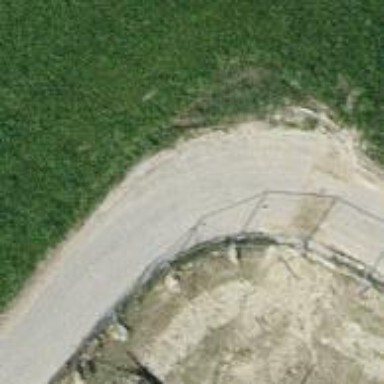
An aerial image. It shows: Service road with grade 1 tracktype.